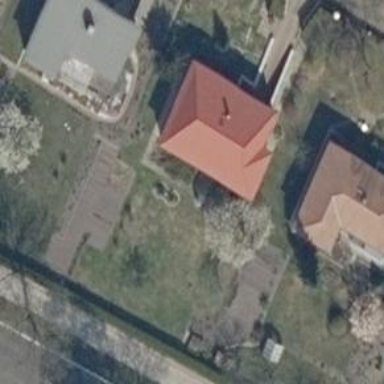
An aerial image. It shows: Residential house.